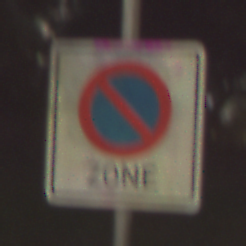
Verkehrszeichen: BeginnEingeschraenktesHalteverbotZone
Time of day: Night
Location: Outdoor (Suburban)
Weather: Clear
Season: NotSpecified
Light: Artificial